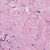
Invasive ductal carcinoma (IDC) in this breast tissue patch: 1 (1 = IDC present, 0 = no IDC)